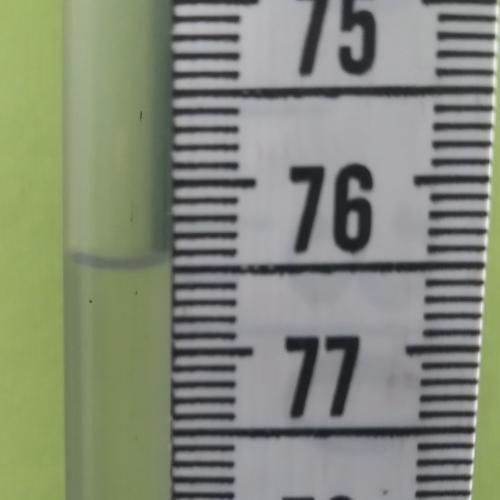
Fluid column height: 76.5 cm